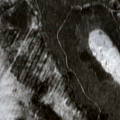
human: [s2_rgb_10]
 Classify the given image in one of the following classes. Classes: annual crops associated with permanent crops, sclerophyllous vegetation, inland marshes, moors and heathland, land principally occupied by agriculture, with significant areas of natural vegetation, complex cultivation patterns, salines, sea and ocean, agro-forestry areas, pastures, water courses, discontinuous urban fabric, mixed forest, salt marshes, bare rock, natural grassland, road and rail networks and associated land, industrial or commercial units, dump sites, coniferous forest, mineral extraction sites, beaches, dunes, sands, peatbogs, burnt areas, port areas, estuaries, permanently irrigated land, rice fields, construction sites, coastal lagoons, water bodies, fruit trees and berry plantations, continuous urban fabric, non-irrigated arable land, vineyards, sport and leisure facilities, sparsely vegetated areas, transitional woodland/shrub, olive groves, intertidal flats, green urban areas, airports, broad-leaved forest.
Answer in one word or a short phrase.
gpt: coniferous forest, mixed forest, peatbogs